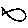
Label: fish